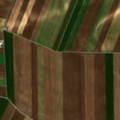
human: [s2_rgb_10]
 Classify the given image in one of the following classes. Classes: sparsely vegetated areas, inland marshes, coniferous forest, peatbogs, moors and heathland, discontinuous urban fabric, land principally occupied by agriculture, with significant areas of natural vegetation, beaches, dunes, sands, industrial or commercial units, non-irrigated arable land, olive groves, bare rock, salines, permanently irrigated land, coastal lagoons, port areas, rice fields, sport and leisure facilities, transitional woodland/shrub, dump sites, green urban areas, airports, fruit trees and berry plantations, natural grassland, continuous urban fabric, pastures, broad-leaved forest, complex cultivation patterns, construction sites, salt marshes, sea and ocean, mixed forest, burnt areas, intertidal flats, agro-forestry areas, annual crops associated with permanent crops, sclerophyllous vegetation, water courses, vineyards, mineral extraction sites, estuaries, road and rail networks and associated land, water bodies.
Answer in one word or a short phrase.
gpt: non-irrigated arable land